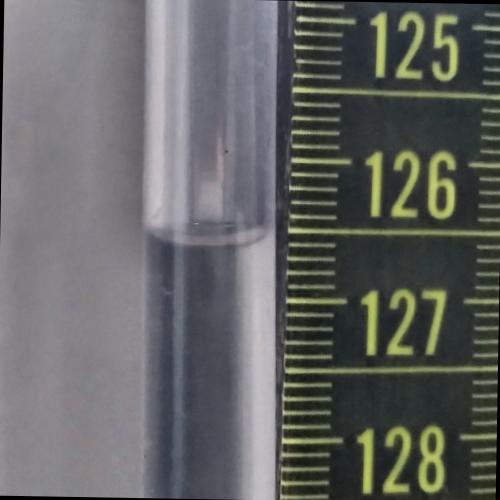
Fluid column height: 126.6 cm